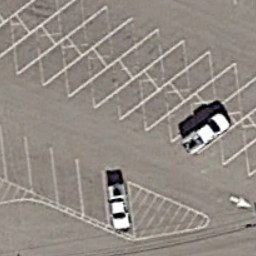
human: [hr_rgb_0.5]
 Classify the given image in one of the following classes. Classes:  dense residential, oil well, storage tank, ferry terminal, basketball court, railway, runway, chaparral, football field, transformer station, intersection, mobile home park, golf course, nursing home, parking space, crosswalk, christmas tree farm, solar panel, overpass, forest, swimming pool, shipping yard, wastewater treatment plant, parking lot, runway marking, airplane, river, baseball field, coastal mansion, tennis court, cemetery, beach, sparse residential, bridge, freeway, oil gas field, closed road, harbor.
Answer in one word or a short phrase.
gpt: parking space